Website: apple-inc
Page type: cart
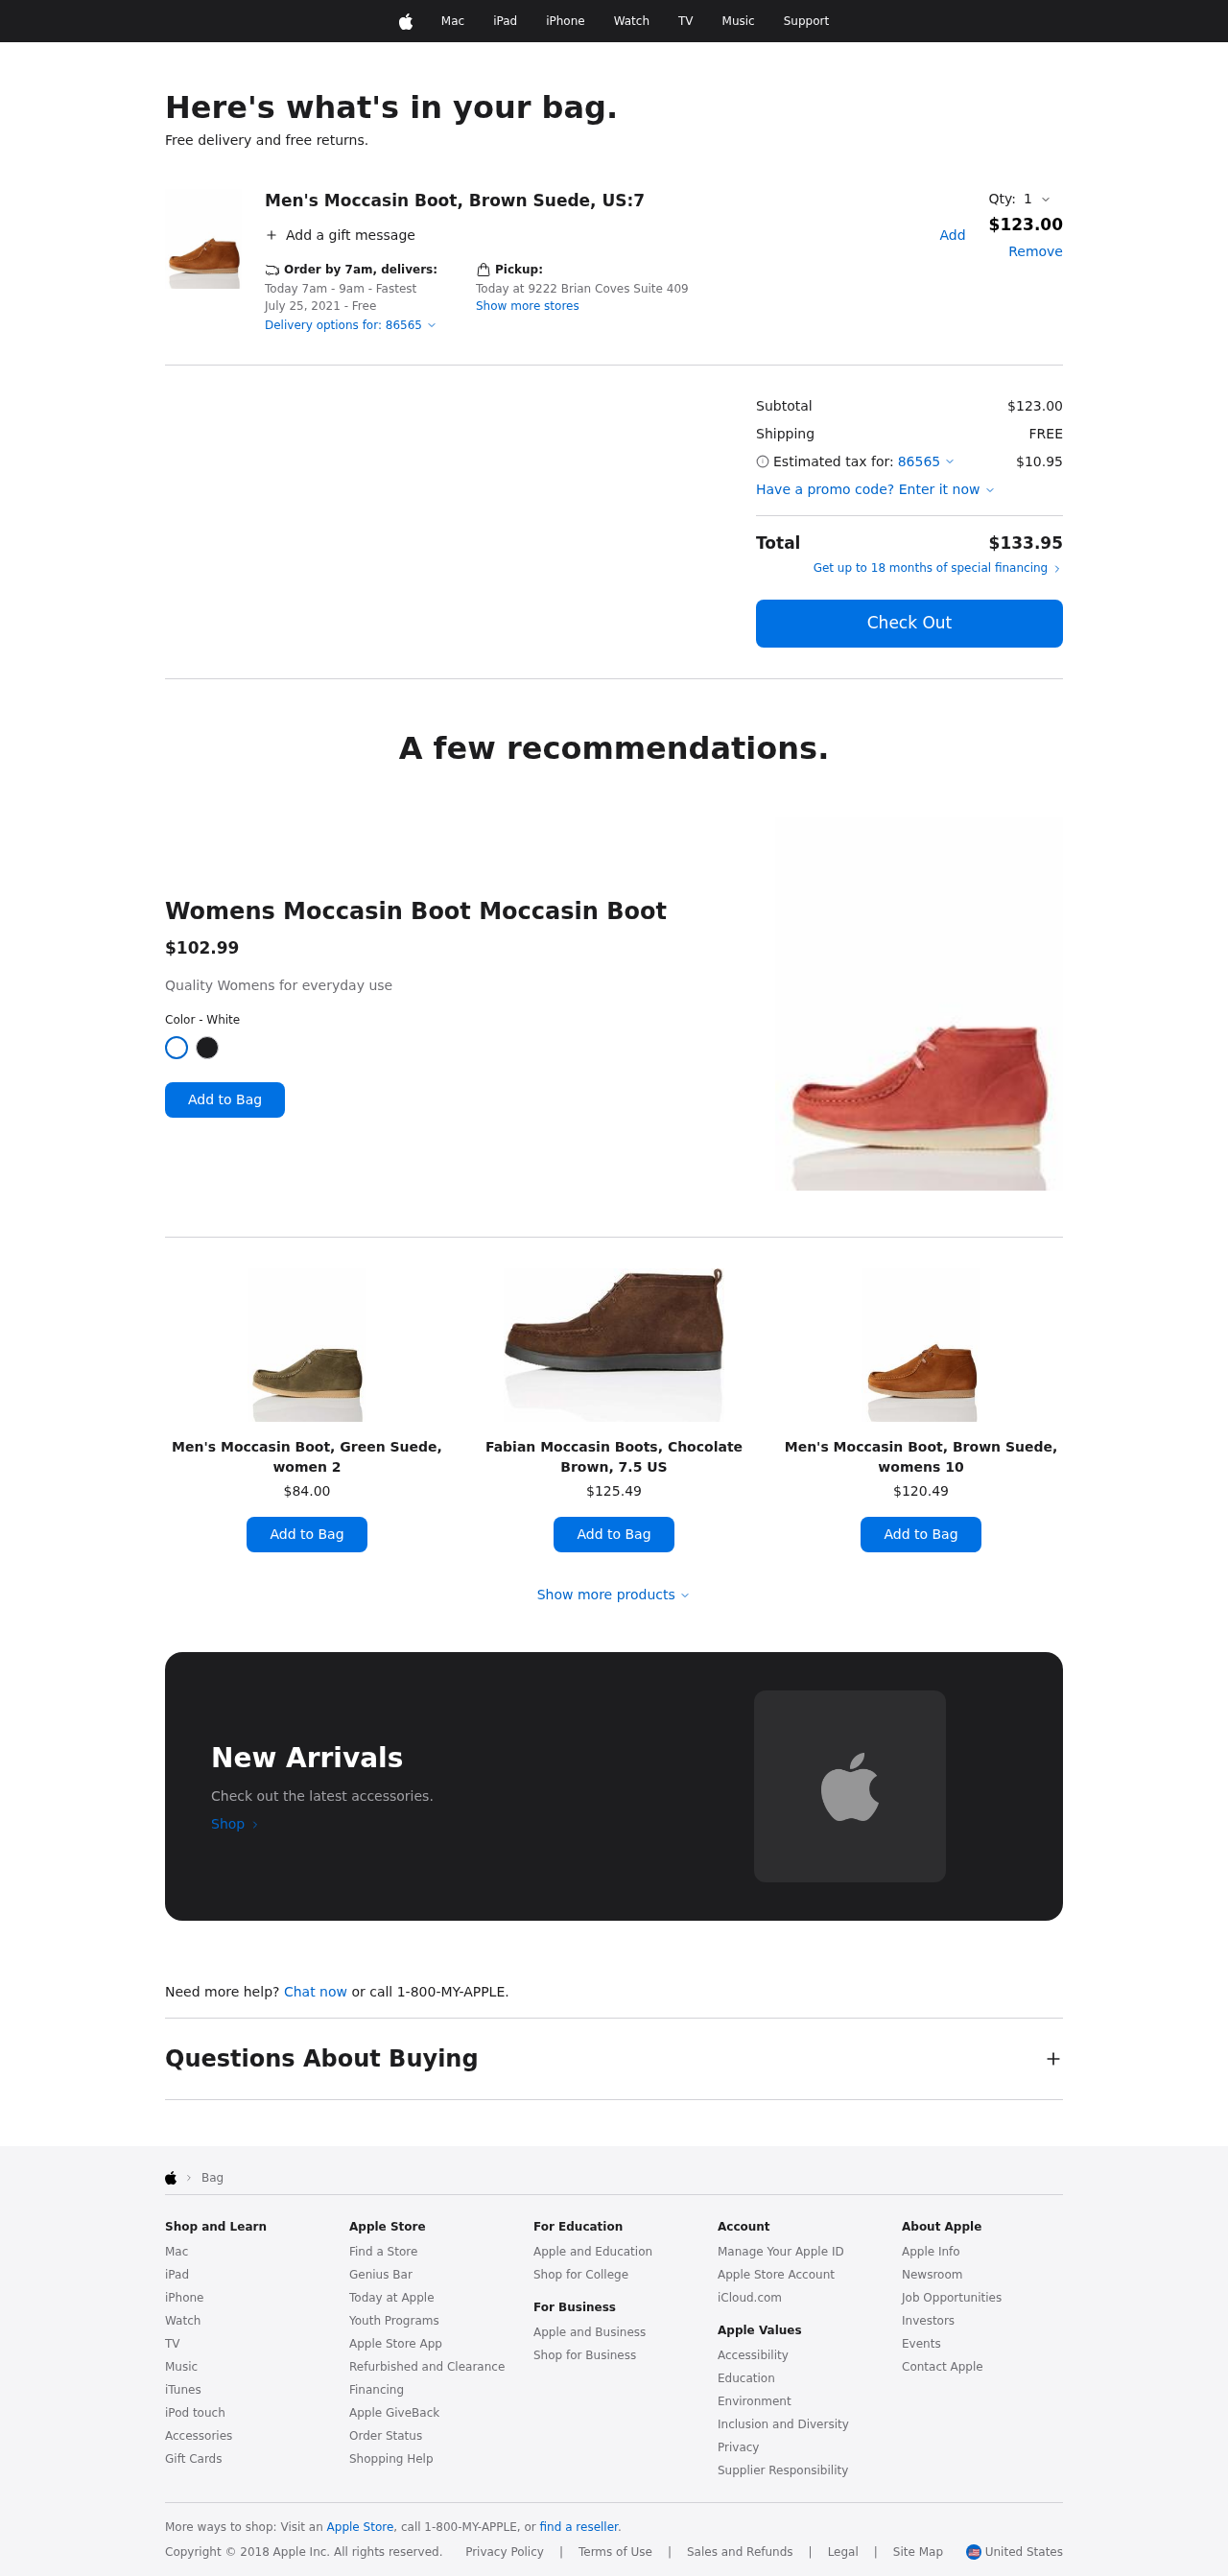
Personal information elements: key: PII_LOCATION1_STREET
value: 9222 Brian Coves Suite 409
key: PII_POSTCODE
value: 86565
Product elements: key: PRODUCT1_NAME
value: Men's Moccasin Boot, Brown Suede, US:7
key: PRODUCT1_PRICE
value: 123
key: PRODUCT1_QUANTITY
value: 1
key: PRODUCT2_DESC
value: Quality Womens for everyday use
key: PRODUCT2_NAME
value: Womens Moccasin Boot Moccasin Boot
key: PRODUCT2_PRICE
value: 102.99
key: PRODUCT3_NAME
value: Men's Moccasin Boot, Green Suede, women 2
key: PRODUCT3_PRICE
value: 84
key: PRODUCT4_NAME
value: Fabian Moccasin Boots, Chocolate Brown, 7.5 US
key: PRODUCT4_PRICE
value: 125.49
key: PRODUCT5_NAME
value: Men's Moccasin Boot, Brown Suede, womens 10
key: PRODUCT5_PRICE
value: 120.49
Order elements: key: ORDER_SHIPPING_DATE
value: Today 7am - 9am
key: ORDER_DELIVERY_DATE
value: July 25, 2021
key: ORDER_SUBTOTAL
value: $123.00
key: ORDER_SHIPPING_COST
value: FREE
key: ORDER_TAX
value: $10.95
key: ORDER_TOTAL
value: $133.95